Thermal camera: FLIR Systems AB Flir b60
Captured: 2010:12:18 14:44:09.482+00:00
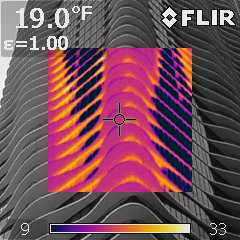
Image size: 240x240
Focal length: 11.0 mm
Field of view: 23.1 deg
Emissivity: 1
Object distance: 1.00 m
Reflected apparent temperature: 20.0 C
Atmospheric temperature: 20.0 C
Relative humidity: 50.0 %
IR window temperature: 20.0 C
IR window transmission: 1
Planck R1: 13559.122
Planck B: 1368.1
Planck F: 1
Planck O: -5202
Planck R2: 0.01036